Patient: sex M, age 57
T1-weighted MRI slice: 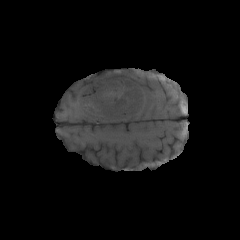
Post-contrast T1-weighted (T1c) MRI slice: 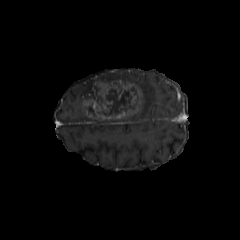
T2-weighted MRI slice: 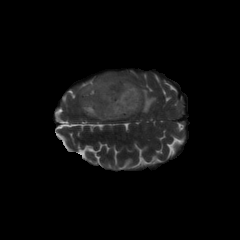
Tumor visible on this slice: yes
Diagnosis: Glioblastoma, IDH-wildtype
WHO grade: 4